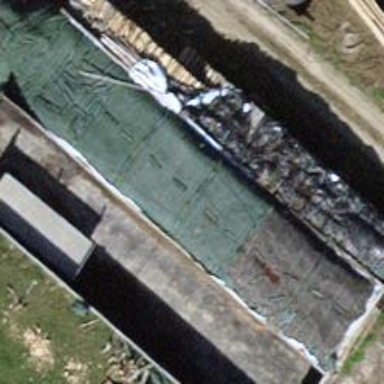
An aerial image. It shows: Bunker silo.